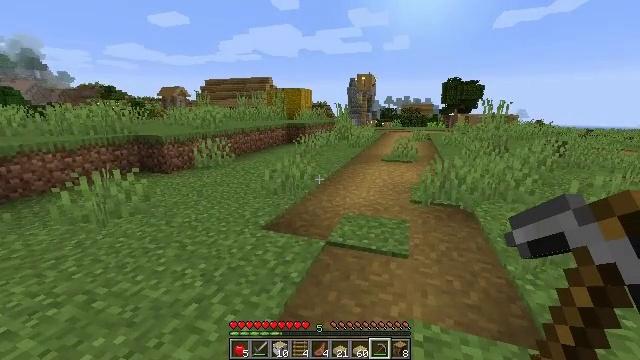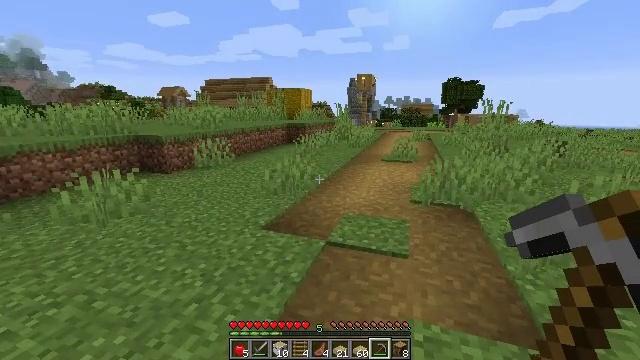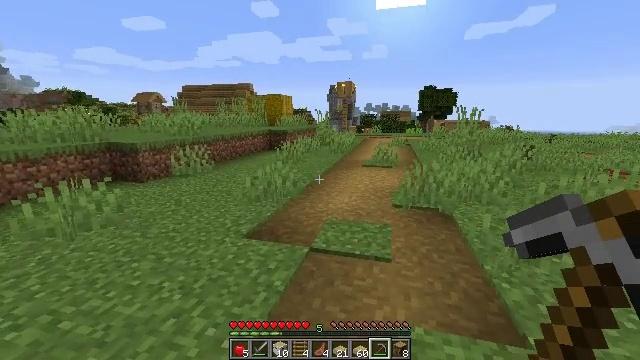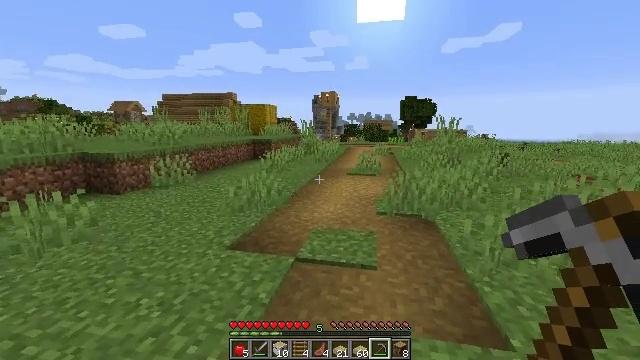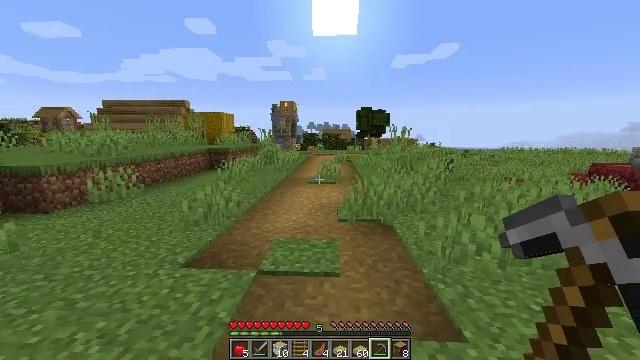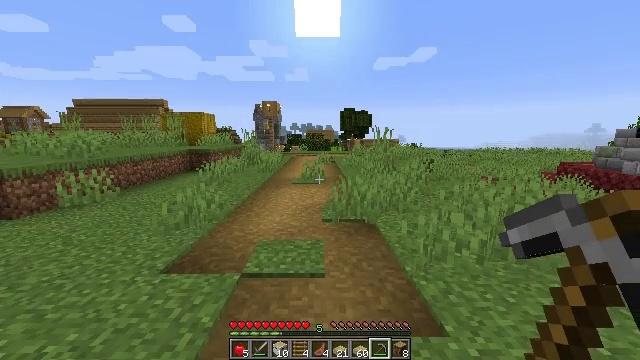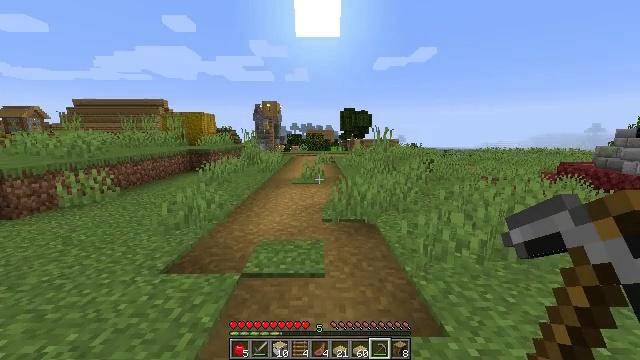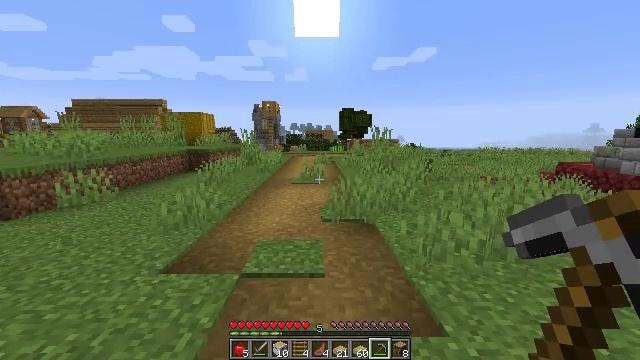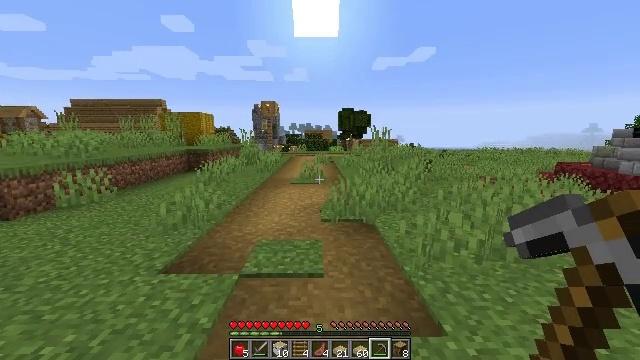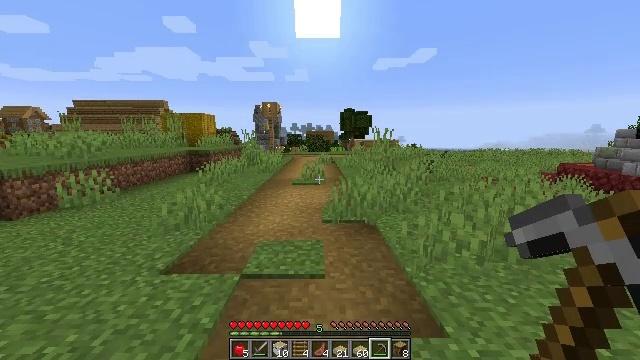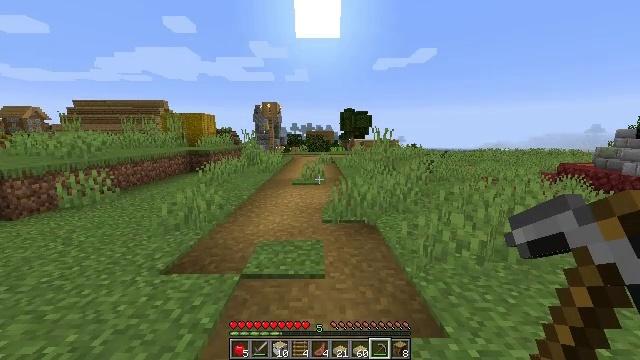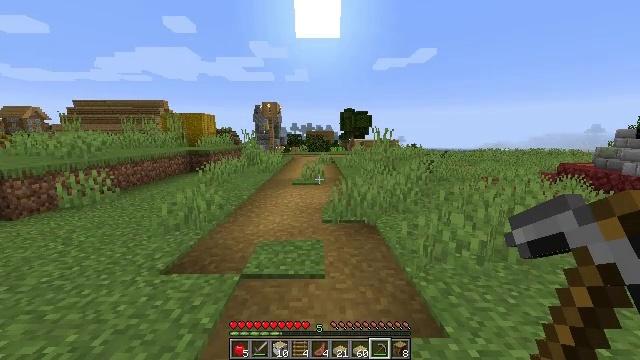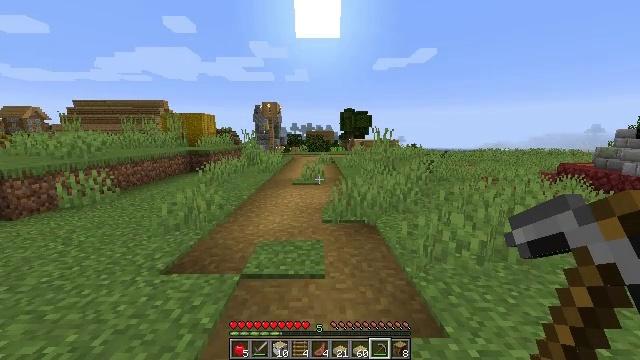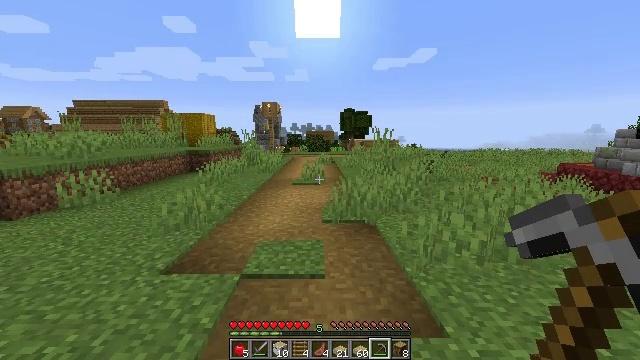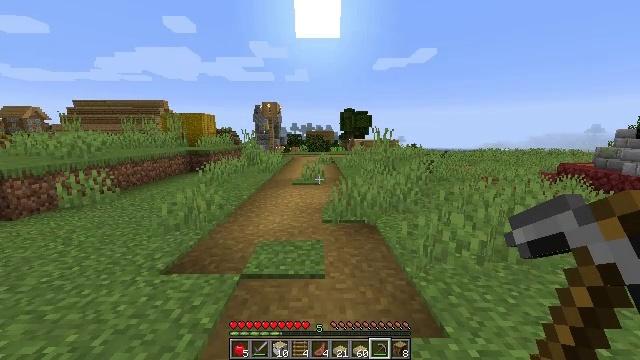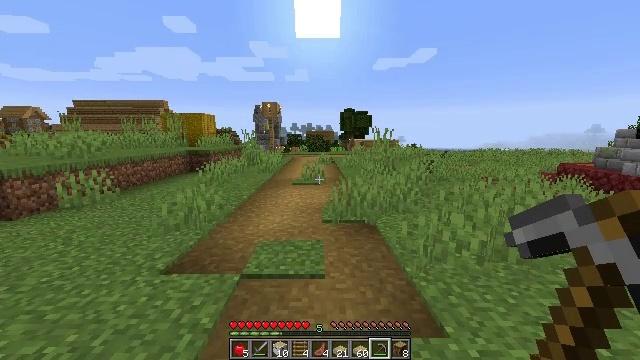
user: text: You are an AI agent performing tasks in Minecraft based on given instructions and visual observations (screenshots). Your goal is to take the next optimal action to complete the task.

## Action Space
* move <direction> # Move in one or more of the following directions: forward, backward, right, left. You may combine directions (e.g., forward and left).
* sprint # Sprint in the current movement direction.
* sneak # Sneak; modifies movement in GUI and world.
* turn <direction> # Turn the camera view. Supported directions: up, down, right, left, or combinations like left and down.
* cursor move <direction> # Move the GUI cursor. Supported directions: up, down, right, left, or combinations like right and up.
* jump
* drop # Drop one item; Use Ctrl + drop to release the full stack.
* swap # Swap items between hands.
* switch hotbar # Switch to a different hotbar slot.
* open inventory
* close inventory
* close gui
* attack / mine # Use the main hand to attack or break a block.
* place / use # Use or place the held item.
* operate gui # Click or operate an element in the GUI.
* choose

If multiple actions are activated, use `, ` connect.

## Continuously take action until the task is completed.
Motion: motion action
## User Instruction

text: Craft a birch door using birch planks in the crafting grid.
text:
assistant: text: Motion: no_op
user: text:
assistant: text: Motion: turn right and up
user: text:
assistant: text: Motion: turn right and up
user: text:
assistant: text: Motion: turn right and up
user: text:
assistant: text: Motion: turn right
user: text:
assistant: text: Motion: no_op
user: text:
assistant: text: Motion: no_op
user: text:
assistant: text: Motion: no_op
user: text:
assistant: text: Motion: no_op
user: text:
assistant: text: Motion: no_op
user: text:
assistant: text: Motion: no_op
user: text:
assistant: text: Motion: no_op
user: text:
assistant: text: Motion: no_op
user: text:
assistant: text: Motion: no_op
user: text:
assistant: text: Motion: no_op
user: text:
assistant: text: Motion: no_op
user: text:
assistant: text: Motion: no_op
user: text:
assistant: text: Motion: no_op
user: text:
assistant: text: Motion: no_op
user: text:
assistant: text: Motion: sprint
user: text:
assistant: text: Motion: sprint
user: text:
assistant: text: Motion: sprint
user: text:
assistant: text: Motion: sprint
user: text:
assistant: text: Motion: sprint
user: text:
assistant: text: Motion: sprint
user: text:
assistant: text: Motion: sprint
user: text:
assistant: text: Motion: sprint
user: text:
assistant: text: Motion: sprint
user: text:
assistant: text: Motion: move forward, sprint
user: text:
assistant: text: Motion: move forward, sprint